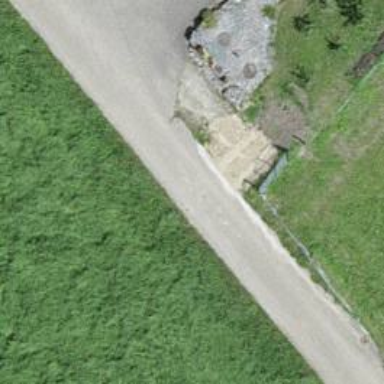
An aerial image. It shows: Unclassified road with paved surface.